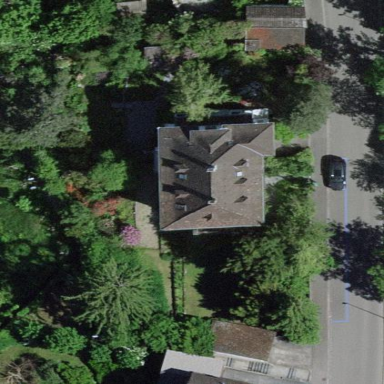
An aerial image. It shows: Simple house.